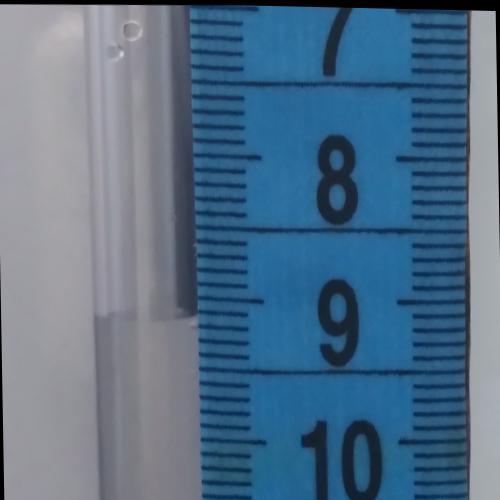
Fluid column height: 9.2 cm